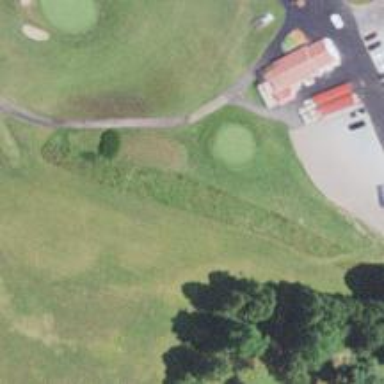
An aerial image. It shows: Golf green.